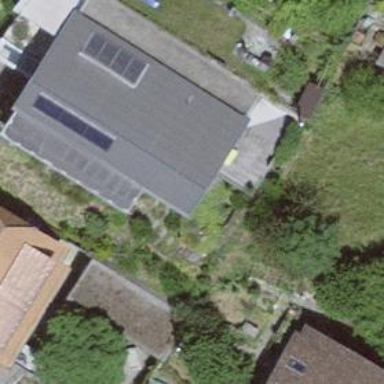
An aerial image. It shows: Group of garages.